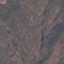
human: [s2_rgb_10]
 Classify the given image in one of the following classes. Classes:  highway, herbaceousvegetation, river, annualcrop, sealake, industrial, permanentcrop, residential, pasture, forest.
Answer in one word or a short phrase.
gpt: HerbaceousVegetation